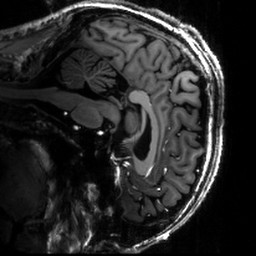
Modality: T1w
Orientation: sagittal
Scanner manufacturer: siemens
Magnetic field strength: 6.98 T
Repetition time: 2.5 s
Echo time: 0.00305 s